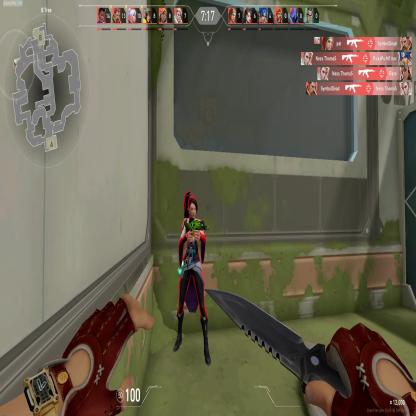
Label: enemy